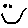
Label: smiley face